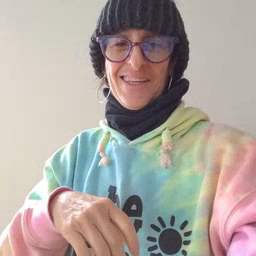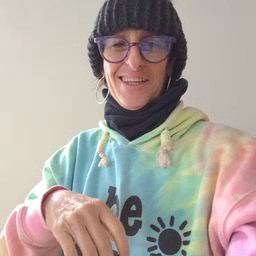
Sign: hungry